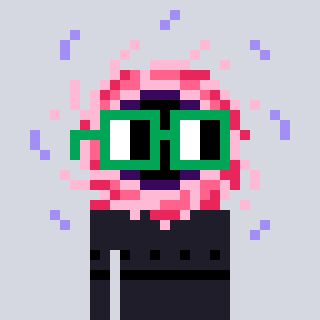
a pixel art character with square green glasses, a blackhole-shaped head and a grayscale-colored body on a cool background